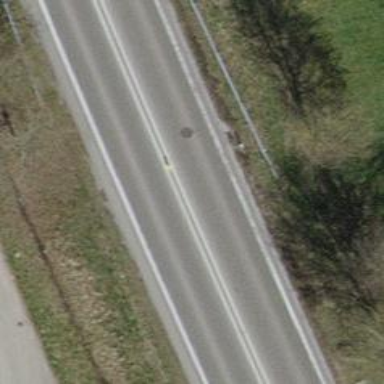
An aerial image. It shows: Asphalt motorroad with trunk classification.